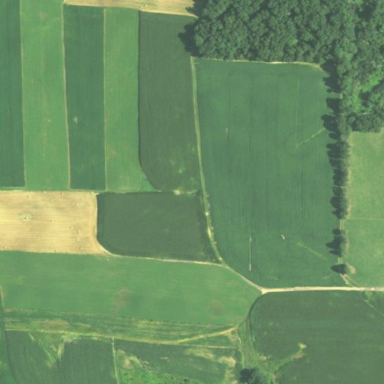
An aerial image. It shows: View of farmland.